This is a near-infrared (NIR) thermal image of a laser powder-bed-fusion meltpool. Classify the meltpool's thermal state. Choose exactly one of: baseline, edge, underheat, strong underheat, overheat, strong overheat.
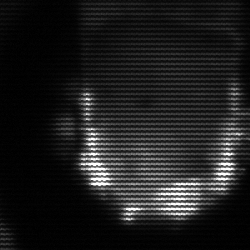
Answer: baseline